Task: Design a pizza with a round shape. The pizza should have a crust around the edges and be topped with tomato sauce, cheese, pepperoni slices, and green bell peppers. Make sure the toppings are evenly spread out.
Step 177:
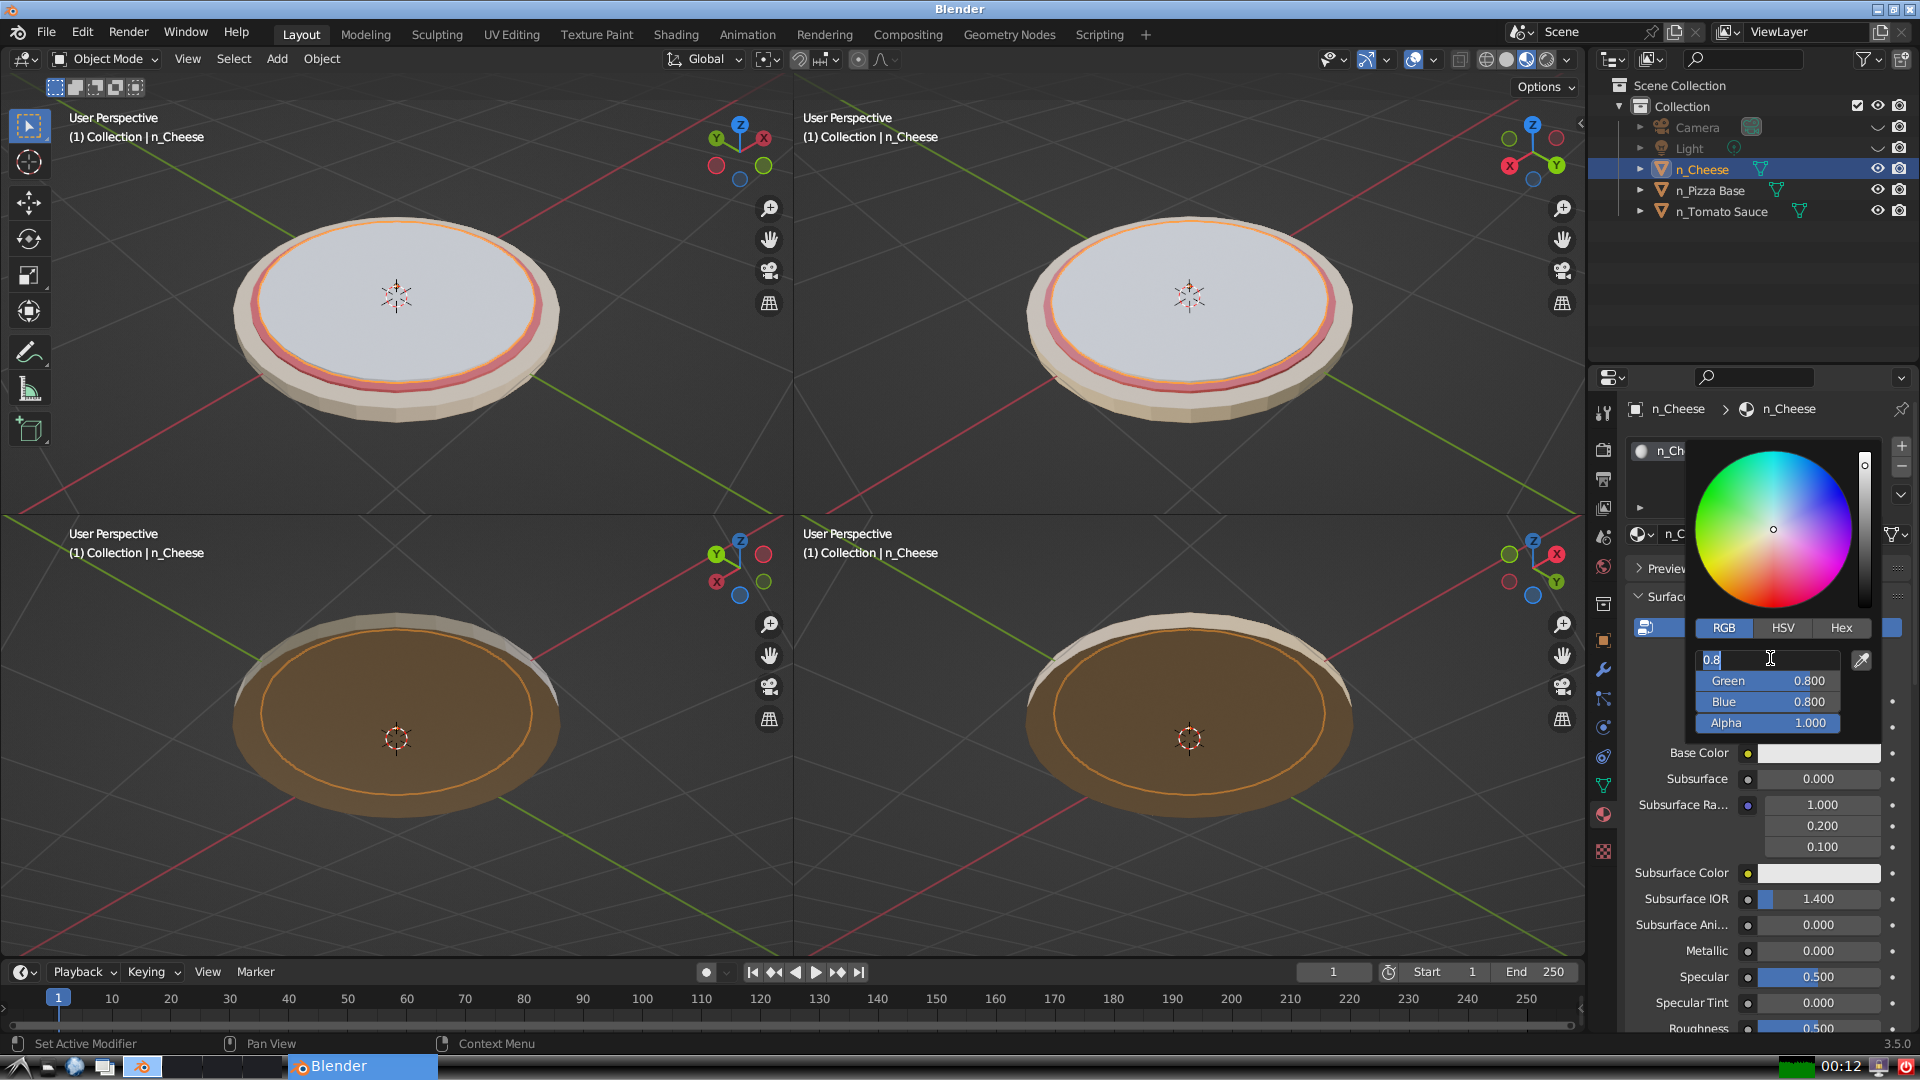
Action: input_text: 1.0